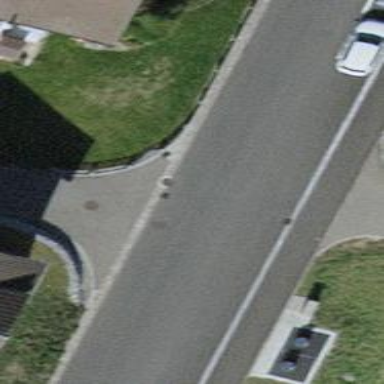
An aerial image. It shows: Left sidewalk along asphalt tertiary road.